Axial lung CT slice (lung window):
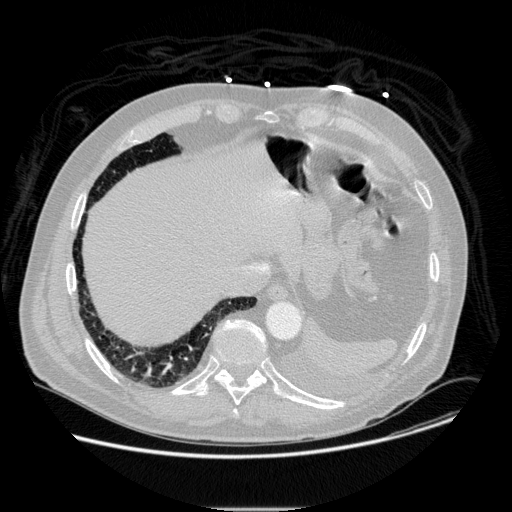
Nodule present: no